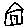
Label: house